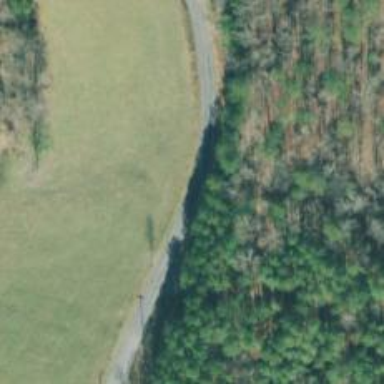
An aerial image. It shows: Unclassified road.